Question: I have below relationship in my model. UserStatement has levelupStatement and parentStatement which has a-to one relationship between. The problem I have is when I try to delete levelupStatement. I have nullify both end of the relationship and when I try to delete like below: (mainuserstatement is the parentStatement)
'''
self.mainUserStatementModel.levelupStatement = nil;
self.mainUserStatementModel.levelupTerm = nil;
[[ASHCoreDataStack defaultStack].managedObjectContext deleteObject:self.mainUserStatementModel.levelupStatement];
The error I am getting is:
Terminating app due to uncaught exception 'NSInvalidArgumentException', reason: '-deleteObject: requires a non-nil argument'.
'''
I know that my managedObjectContext exists. So problem should not be there. How can I safely delete the levelupStatement without effecting levelupterm and parentStatement?

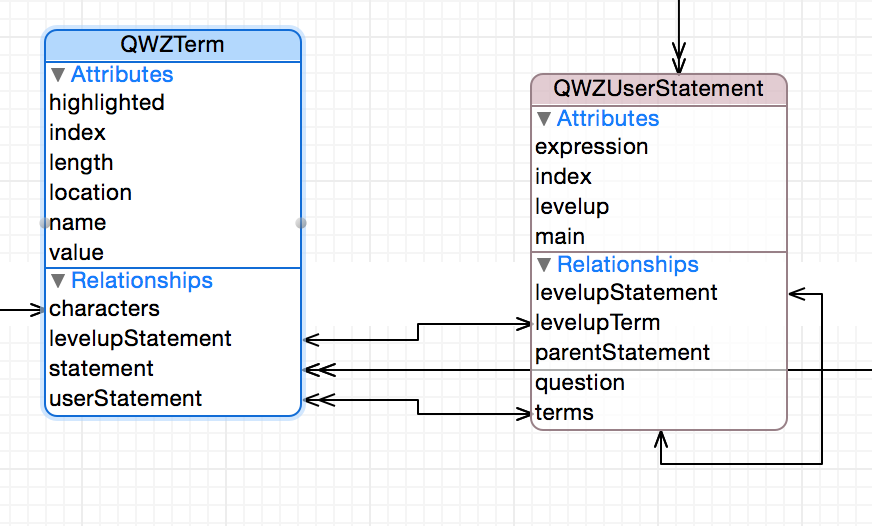
Answer: You just need to change the order of those lines of code:
'''
[[ASHCoreDataStack defaultStack].managedObjectContext deleteObject:self.mainUserStatementModel.levelupStatement];
self.mainUserStatementModel.levelupStatement = nil;
self.mainUserStatementModel.levelupTerm = nil;
'''
In fact, if your 'parentStatement' relationship is set to 'Nullify' then you do not need the second of these lines: CoreData will automatically nil out the 'levelUpStatement'. Check the relationship in the Data Model Inspector: